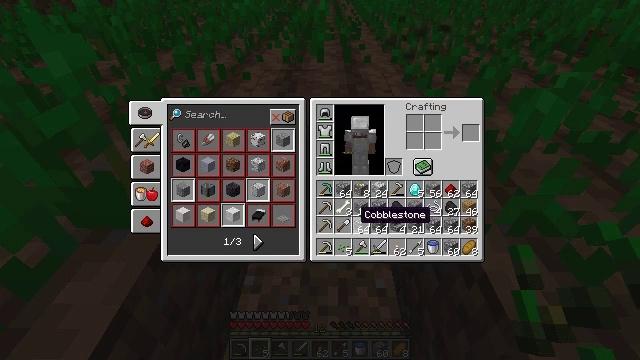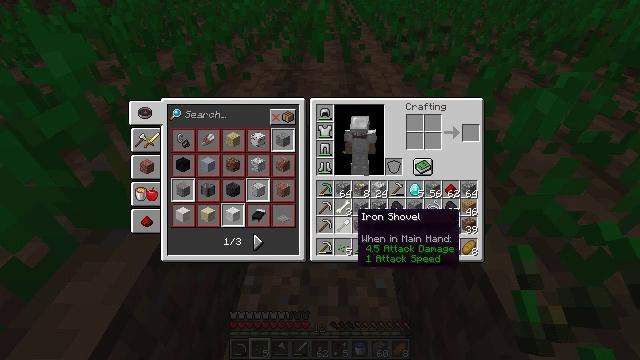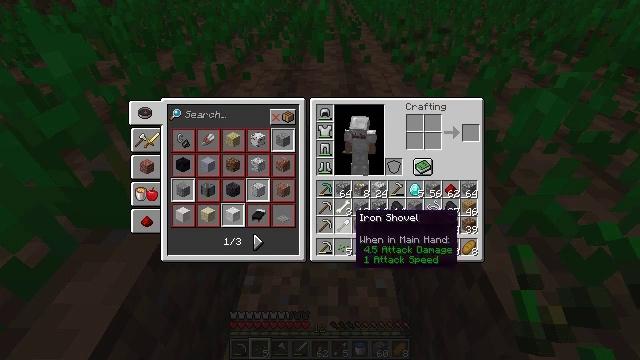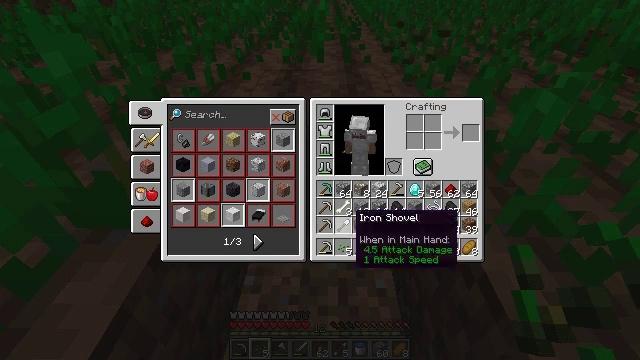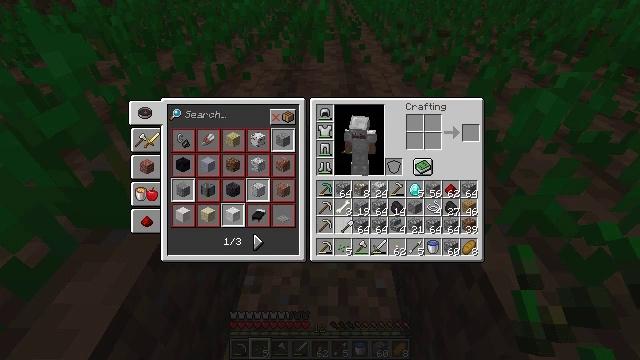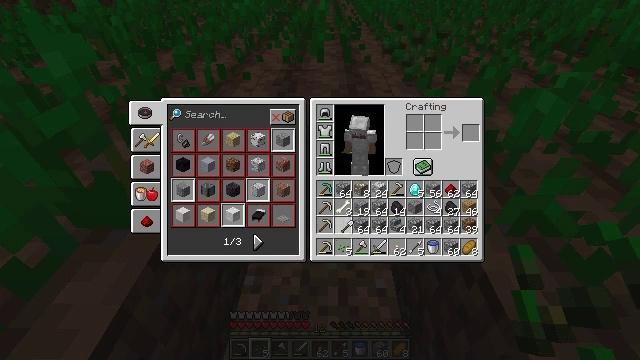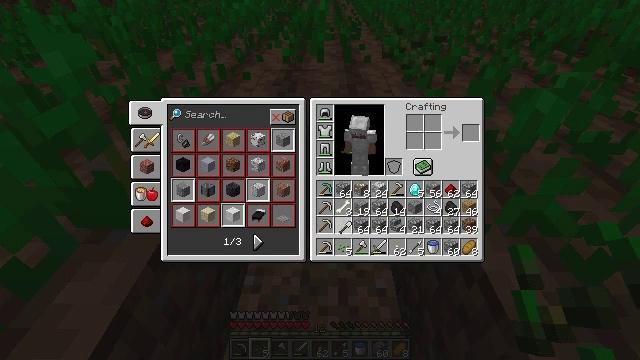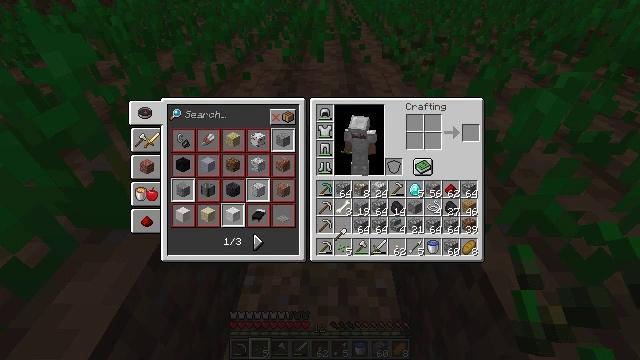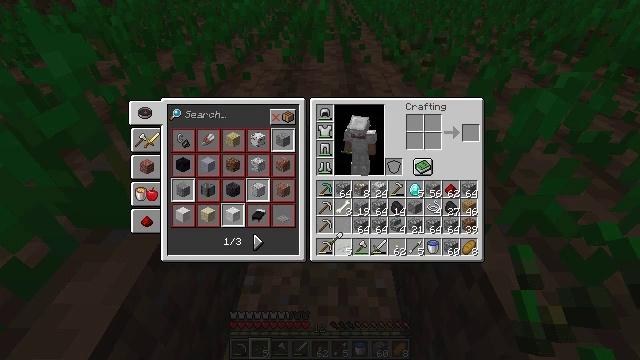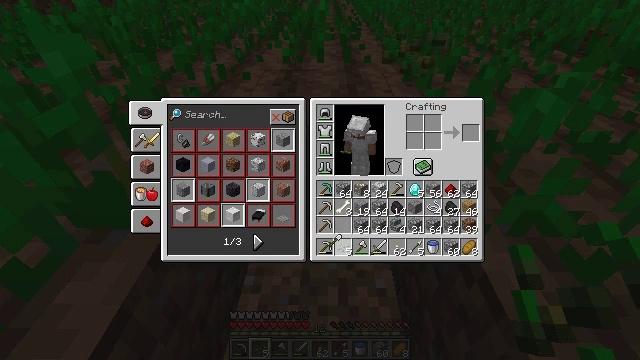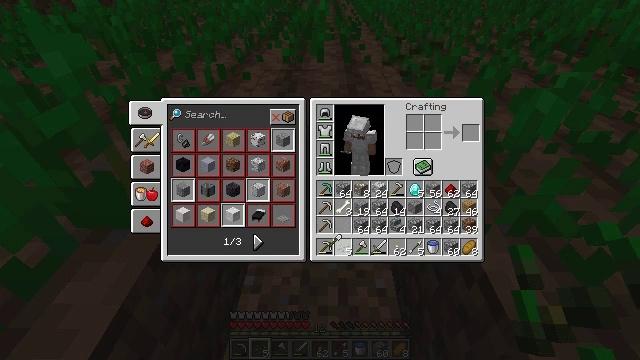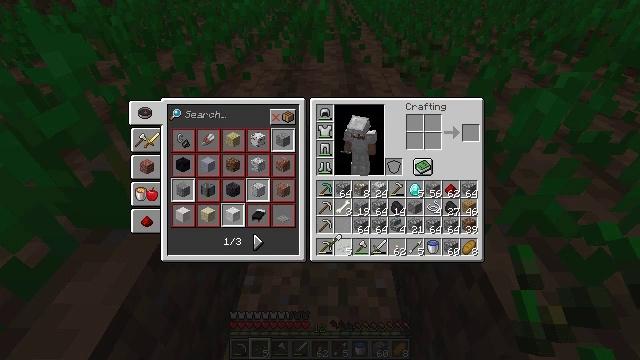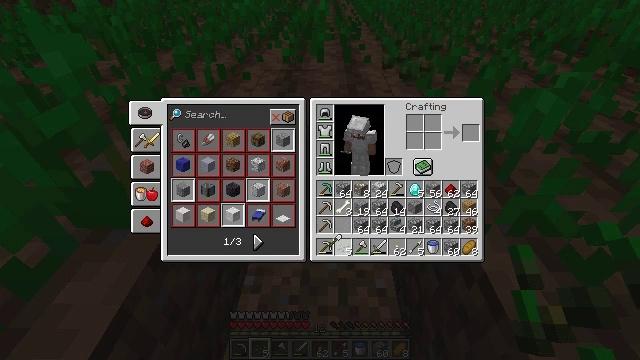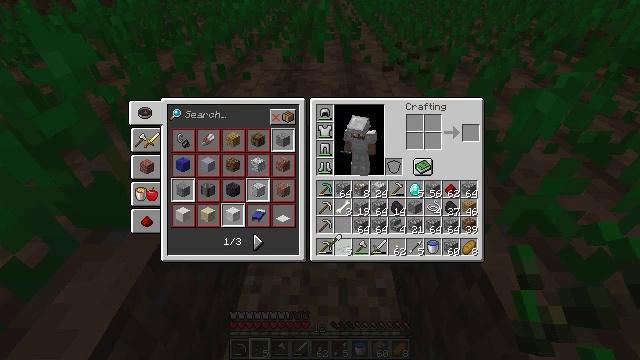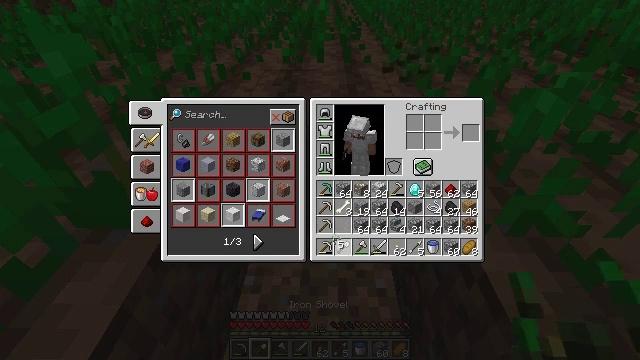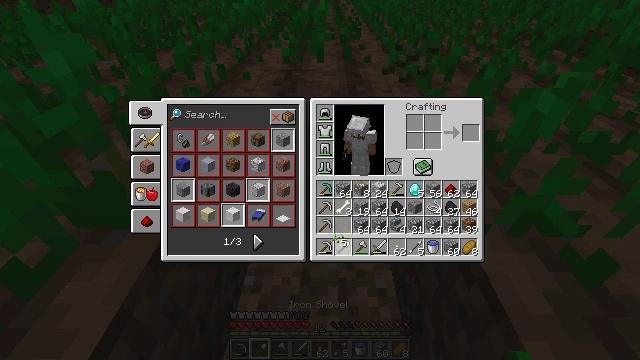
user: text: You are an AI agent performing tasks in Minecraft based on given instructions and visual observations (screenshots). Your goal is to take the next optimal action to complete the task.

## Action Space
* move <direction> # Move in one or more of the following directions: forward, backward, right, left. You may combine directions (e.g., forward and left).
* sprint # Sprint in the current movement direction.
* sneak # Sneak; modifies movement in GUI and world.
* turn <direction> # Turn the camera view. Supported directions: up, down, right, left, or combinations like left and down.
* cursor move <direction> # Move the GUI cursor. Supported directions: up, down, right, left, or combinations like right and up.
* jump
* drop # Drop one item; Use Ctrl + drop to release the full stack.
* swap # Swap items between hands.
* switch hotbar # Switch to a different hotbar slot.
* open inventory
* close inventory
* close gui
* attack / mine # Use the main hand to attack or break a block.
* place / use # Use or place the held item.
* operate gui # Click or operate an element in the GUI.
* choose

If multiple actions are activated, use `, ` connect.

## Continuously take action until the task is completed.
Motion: motion action
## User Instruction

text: Harvest farmland back to plain soil.
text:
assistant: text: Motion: no_op
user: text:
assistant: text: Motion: no_op
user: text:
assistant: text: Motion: no_op
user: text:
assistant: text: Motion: operate gui
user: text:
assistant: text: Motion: operate gui
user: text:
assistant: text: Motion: no_op
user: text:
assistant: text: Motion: no_op
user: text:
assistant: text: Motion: no_op
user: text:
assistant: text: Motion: no_op
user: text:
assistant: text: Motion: no_op
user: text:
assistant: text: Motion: operate gui
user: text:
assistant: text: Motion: operate gui
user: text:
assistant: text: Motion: operate gui
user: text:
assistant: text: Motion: no_op
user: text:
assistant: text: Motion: no_op
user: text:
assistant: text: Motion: no_op
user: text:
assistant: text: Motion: no_op
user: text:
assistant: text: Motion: no_op
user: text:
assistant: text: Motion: no_op
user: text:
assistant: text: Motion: no_op
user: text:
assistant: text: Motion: no_op
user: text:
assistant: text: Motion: operate gui
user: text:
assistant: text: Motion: operate gui
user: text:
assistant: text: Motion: operate gui
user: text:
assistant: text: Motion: no_op
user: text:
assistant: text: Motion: no_op
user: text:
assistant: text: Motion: no_op
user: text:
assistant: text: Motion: no_op
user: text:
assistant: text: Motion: no_op
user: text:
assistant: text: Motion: no_op